Interaction volume radius: 5 \u00c5
Interaction volume height: 35 \u00c5
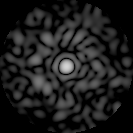
Disorder parameter: 0.82